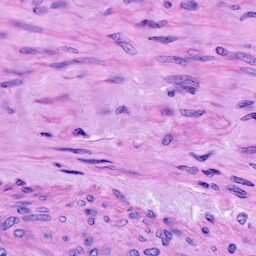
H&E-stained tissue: Cervix